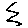
Label: zigzag